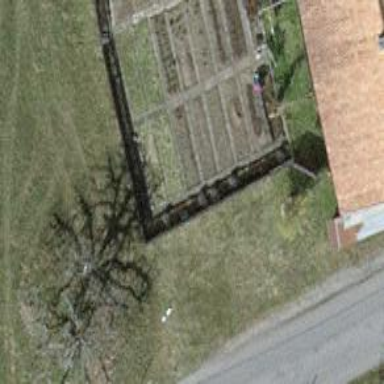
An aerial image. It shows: Fence.